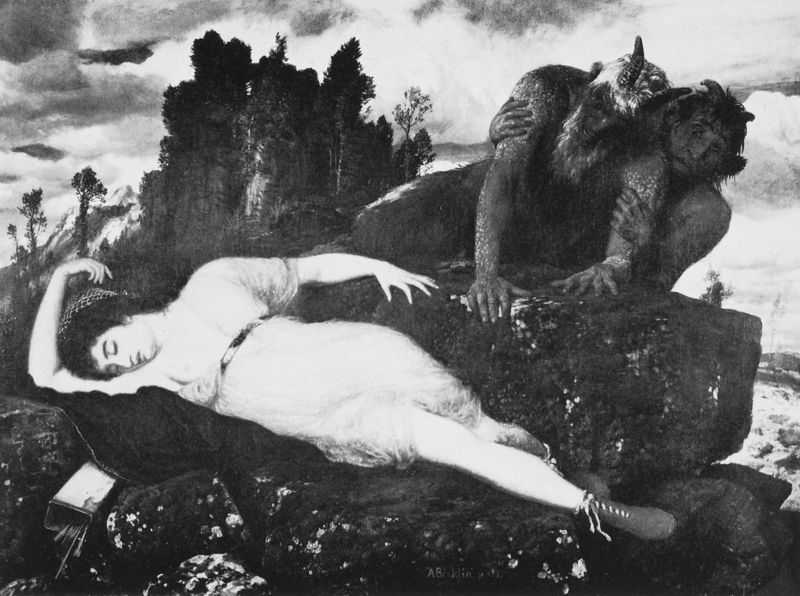
Titel: Schlafende Diana
Künstler: Arnold Böcklin
Institution: Düsseldorf, Kunstmuseum
Schlagwörter: berg, felsen, himmel, mann, schlaf, weiß, wolken, bäume, frau, kleid, männer, schwarz, gürtel, wiese, bart, arm, tod, tot, haare, wald, liegen, schlafen, beobachten, schuhe, fels, untergang, jugenstil, anschauen, teufel, satyr, nymphe, freund, hörner, leigen, köcher, liegt, pfeile, unterwelt, ölgmälde, schuge, schnürsenkel, anselm feuerbach, schlafende frau satye